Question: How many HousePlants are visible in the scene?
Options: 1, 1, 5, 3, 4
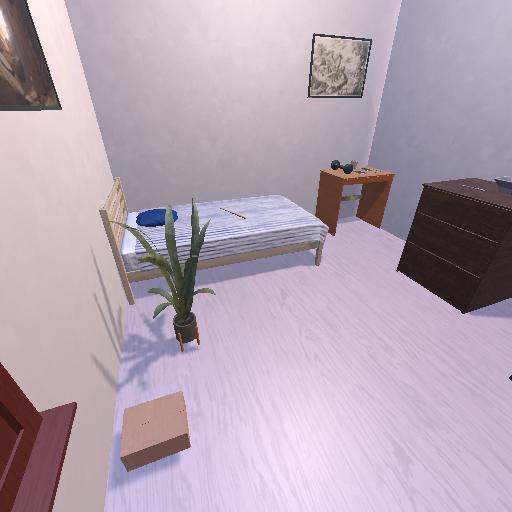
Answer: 1